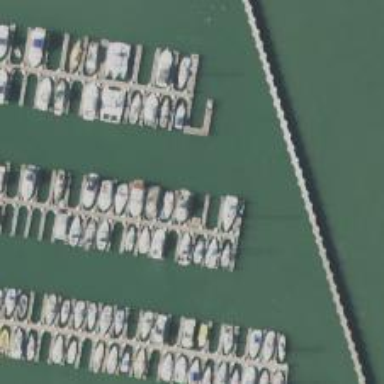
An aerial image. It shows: Man-made pier.